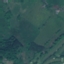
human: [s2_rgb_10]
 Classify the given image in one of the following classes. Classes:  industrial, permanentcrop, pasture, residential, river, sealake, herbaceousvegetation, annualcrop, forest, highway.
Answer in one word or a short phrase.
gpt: Pasture